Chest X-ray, PA view. Patient: 30 years old, sex M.
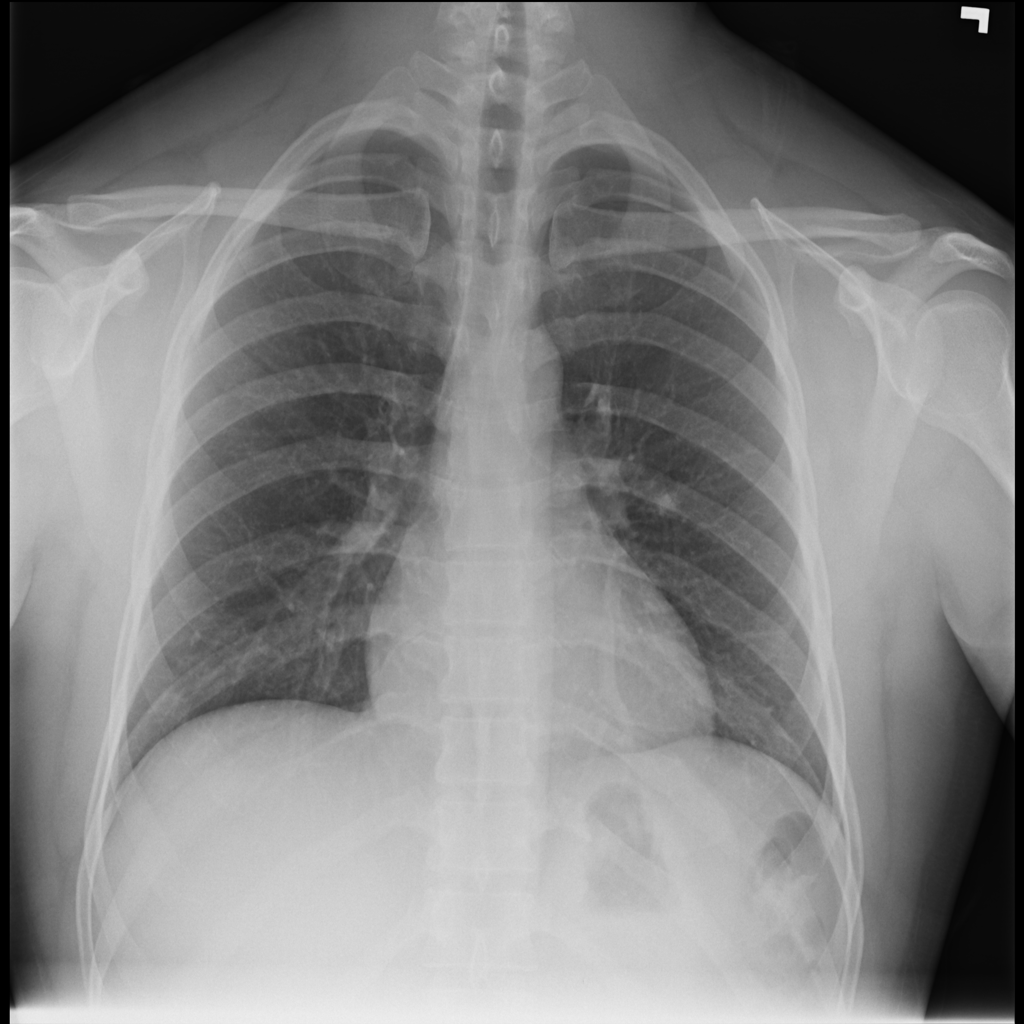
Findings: No Finding